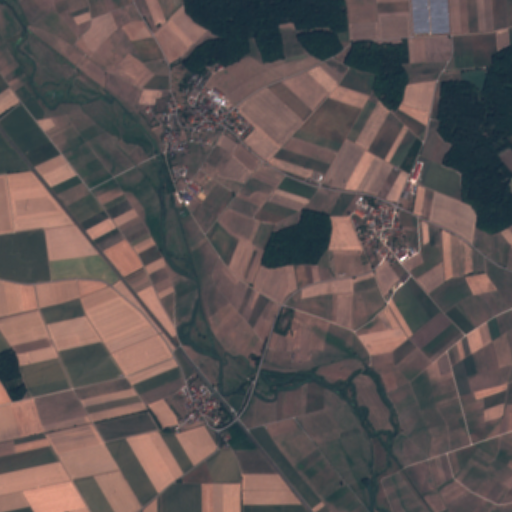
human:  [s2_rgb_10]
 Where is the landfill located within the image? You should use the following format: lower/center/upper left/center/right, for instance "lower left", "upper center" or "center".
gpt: The landfill is located in the center of the image.
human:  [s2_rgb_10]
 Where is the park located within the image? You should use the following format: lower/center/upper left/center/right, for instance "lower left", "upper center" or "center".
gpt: The park is located in the center of the image.
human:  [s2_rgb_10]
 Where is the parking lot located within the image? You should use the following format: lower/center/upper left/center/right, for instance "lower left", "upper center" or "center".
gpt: The parking lot is located in the center of the image.
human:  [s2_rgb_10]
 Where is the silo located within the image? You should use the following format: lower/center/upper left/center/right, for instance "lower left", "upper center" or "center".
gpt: The silo is located in the upper center of the image.
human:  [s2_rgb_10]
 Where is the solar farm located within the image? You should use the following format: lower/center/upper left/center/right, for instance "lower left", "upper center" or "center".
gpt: The solar farm is located in the upper right of the image.
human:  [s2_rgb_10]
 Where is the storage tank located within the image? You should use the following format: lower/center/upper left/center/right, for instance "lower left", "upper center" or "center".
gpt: The storage tank is located in the center right of the image.
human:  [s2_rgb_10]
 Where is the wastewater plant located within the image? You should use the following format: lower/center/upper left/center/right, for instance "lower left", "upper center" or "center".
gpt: The wastewater plant is located in the center right of the image.
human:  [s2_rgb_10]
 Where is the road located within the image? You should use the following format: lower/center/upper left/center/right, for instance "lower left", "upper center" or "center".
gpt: There is no road in the image.